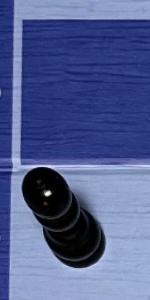
Label: Pawn_Black